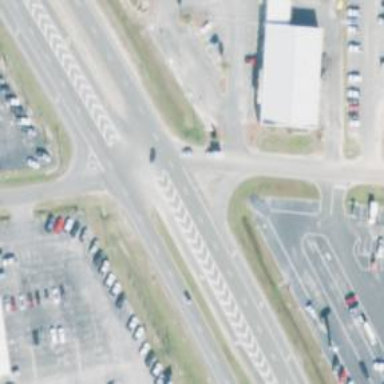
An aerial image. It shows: Trunk link road with asphalt surface.